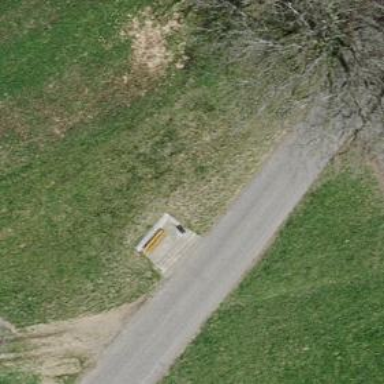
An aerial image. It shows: Bench for seating.